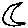
Label: moon